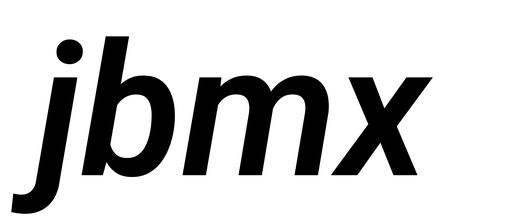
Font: Roboto-Italic_SemiBold_Italic